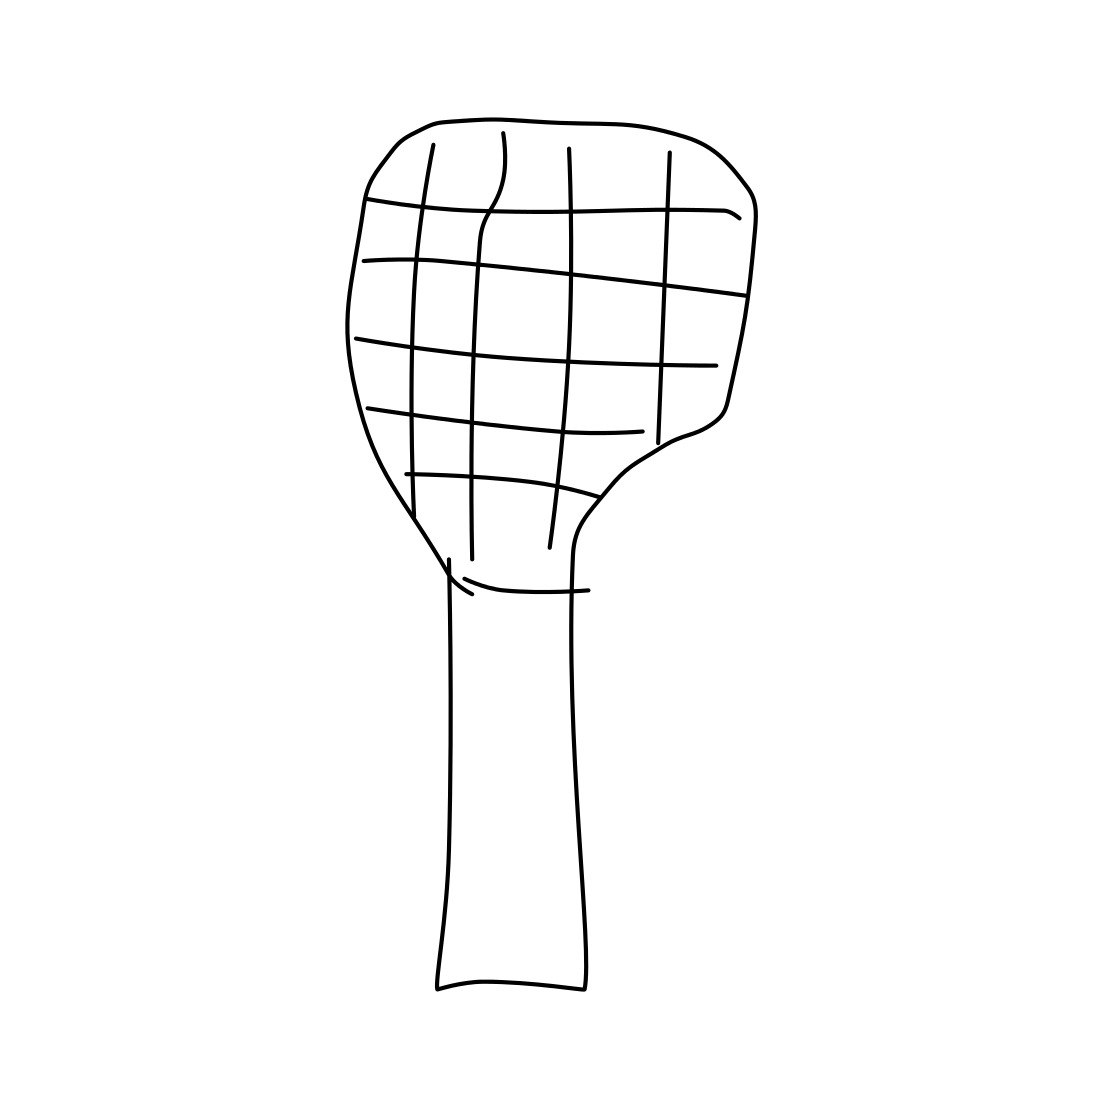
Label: tennis-racket